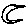
Label: moon